Question: I made a crawler for downloading torrent from a specific torrent site using selenium and python. The download will happen when someone clicks on the "magnet download" link and click on the "open mtorrent". So after clicking on the "magnet download" it will open a pop-up(which is not a javascript pop-up) and has to click on the "open mtorrent". How can I automate this step? I am attaching the image below. Please help me in this. I have looked for the solutions in stack but none of the answers helped me.

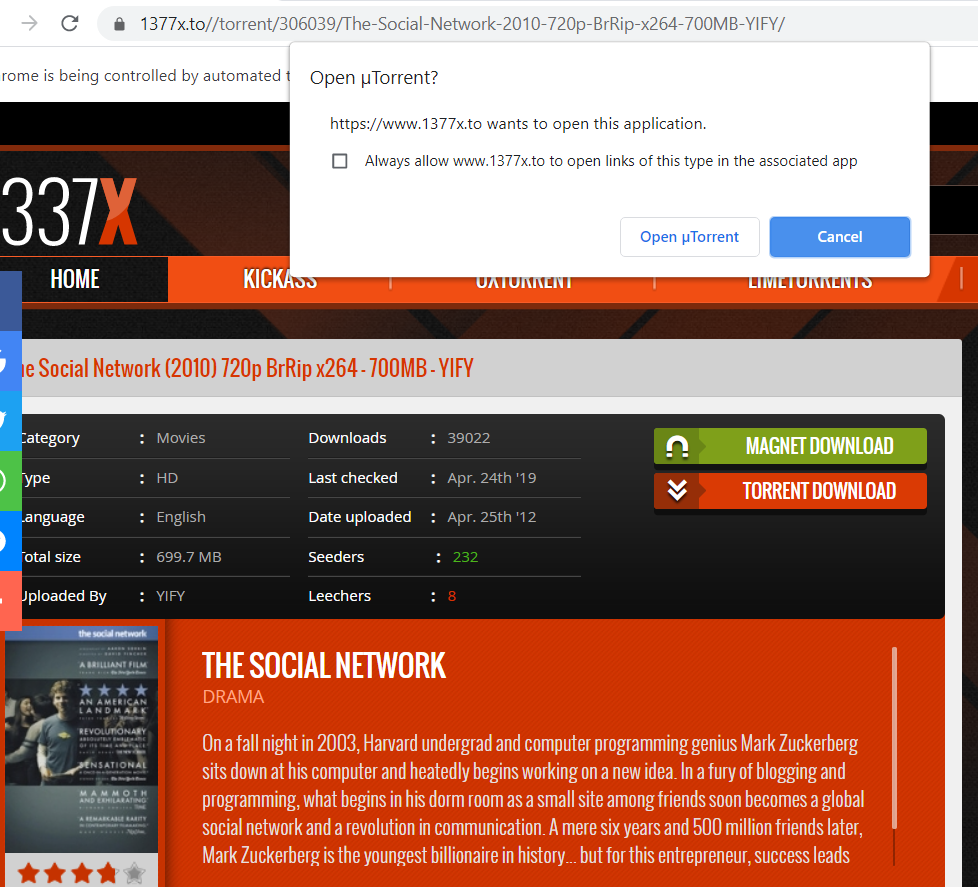
Answer: You can disable it using the profile itself
'''
from selenium import webdriver
chrome_options.add_experimental_option("prefs", {'protocol_handler.allowed_origin_protocol_pairs':
{"https://www.1377x.to":{"magnet": True}}})
d = webdriver.Chrome(options=chrome_options)
d.get("http://example.com/url/to/magnet/site")
elem = d.find_element_by_css_selector("a[href*=magnet]")
elem.click()
'''